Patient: sex M, age 55
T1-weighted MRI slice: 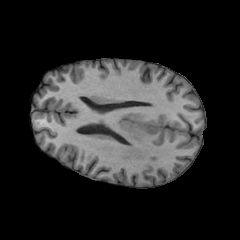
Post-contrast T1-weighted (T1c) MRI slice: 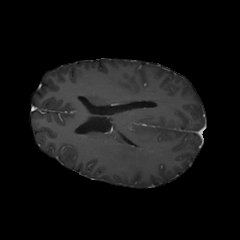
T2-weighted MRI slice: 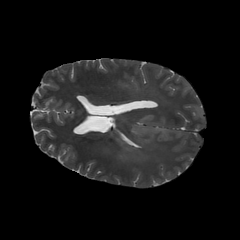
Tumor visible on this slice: yes
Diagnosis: Astrocytoma, IDH-wildtype
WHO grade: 2